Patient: sex M, age 45
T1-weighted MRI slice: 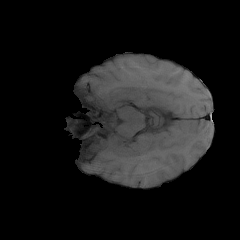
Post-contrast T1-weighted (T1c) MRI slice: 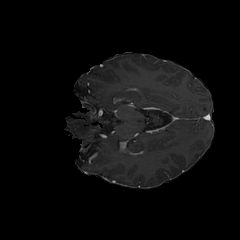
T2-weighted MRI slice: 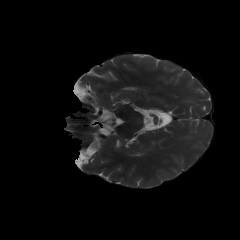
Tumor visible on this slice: no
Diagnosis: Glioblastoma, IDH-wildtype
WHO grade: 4